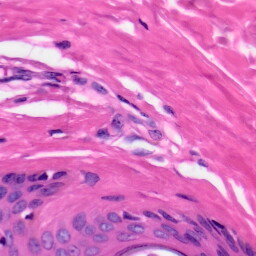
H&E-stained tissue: Skin